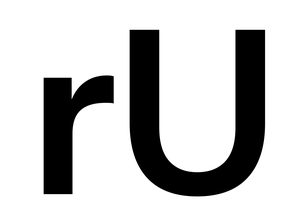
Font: InstrumentSans_SemiBold